Question: I need to display mysql table columns without specifying column names in code and I also don't know total number of columns in the table.
Here is my code:
'''
$result = mysqli_query($con,"SELECT * FROM test_table");
echo "<table border='1'>";
while($row = mysqli_fetch_array($result))
{
echo "<tr>";
foreach ($row as $item){
echo "<td>" . $item . "</td>";
}
echo "</tr>";
}
echo "</table>";
'''
But output is as follows:

i.e values are repeating for each col. Please help me out.
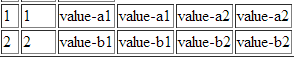
Answer: This is because <URL>.
Alternatively, you can specify a parameter in 'mysqli_fetch_array', like so:
'''
mysqli_fetch_array($result, MYSQLI_ASSOC)
'''
Or
'''
mysqli_fetch_array($result, MYSQLI_NUM)
'''